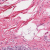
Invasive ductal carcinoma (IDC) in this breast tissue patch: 0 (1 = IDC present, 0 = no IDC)